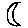
Label: moon